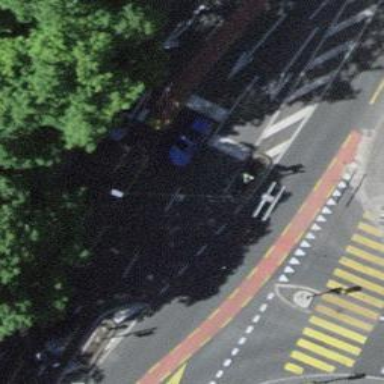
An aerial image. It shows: Road with traffic signals.